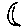
Label: moon